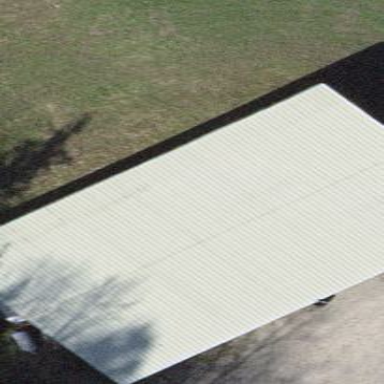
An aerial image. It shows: Flat-roofed building.